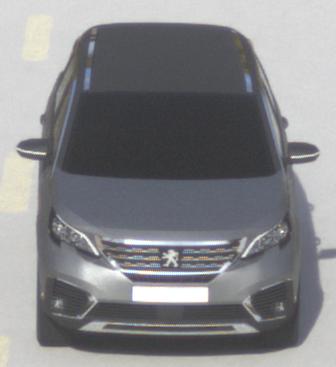
Make: Peugeot
Model: 5008 1.2 PureTech 130 Active
Detailed model: 5008 (II) (03/17 - 09/20)
Model produced from: 2017/03
Model produced until: 2018/07
Doors: 5
Color: gray
Road condition: dry road
Daytime: morning or afternoon
Contrast: high contrast